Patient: sex M, age 32
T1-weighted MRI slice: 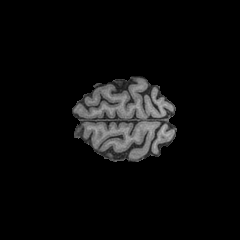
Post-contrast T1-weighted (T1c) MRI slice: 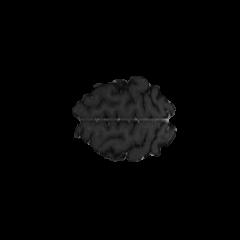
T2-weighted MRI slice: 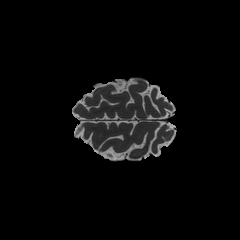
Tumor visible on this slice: no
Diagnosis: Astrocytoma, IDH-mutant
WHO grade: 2